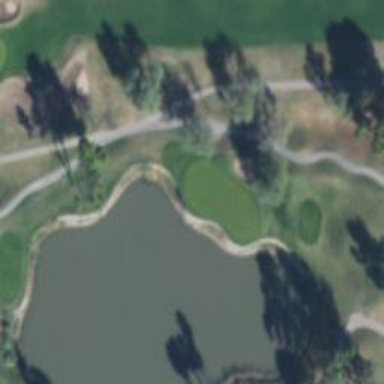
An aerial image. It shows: Golf hole.